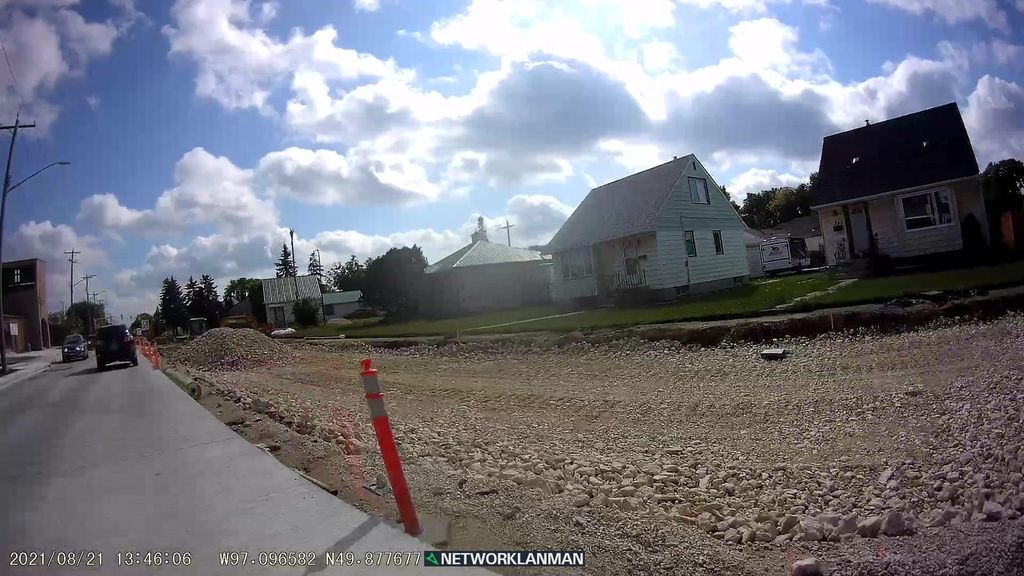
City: winnipeg